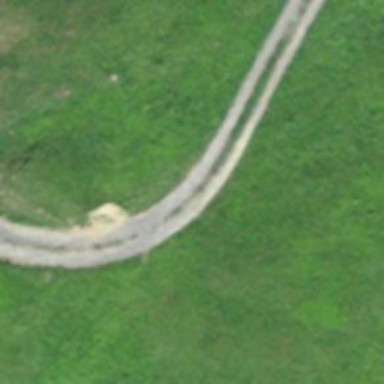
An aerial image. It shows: Track with grade 1 quality.